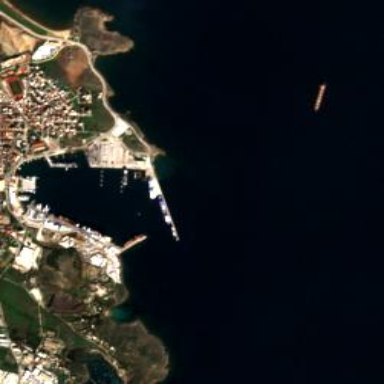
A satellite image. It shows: Harbor area with maritime activity.